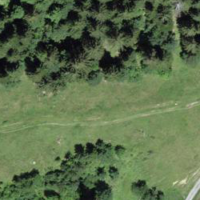
EUNIS habitat code: 26
Species observed at this site:
Sorbus aucuparia